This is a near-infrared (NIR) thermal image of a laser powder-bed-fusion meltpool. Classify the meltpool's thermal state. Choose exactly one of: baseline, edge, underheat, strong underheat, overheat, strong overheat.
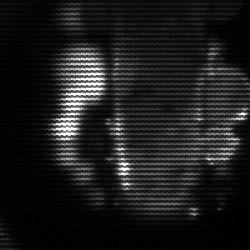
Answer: strong underheat